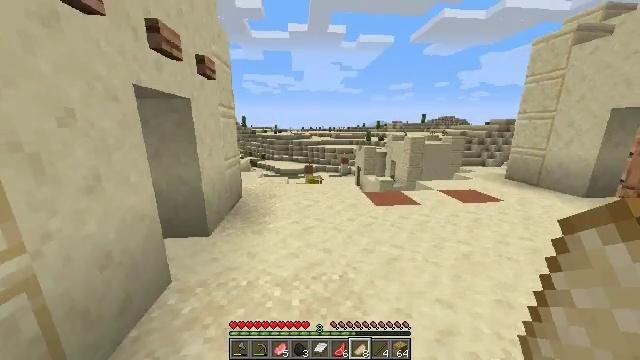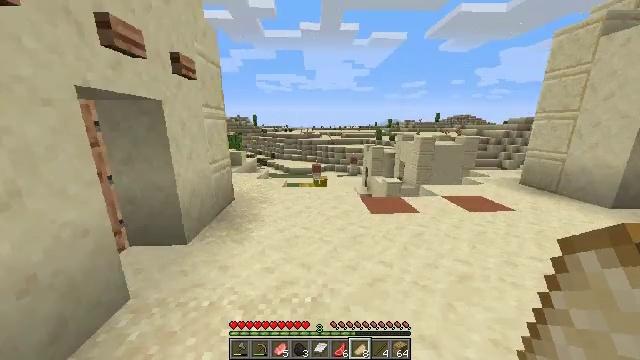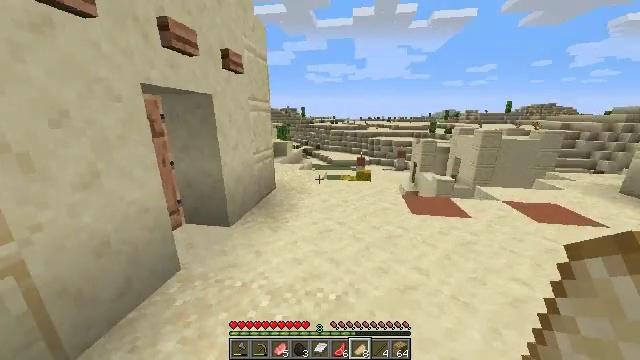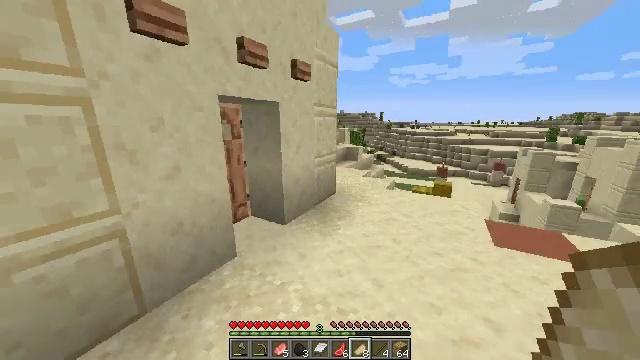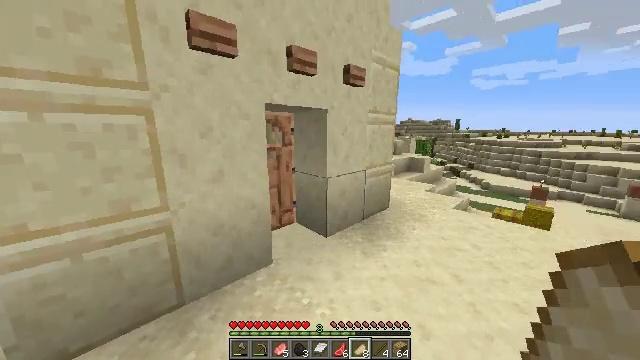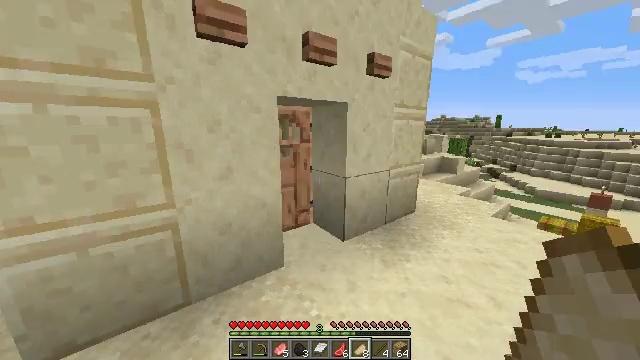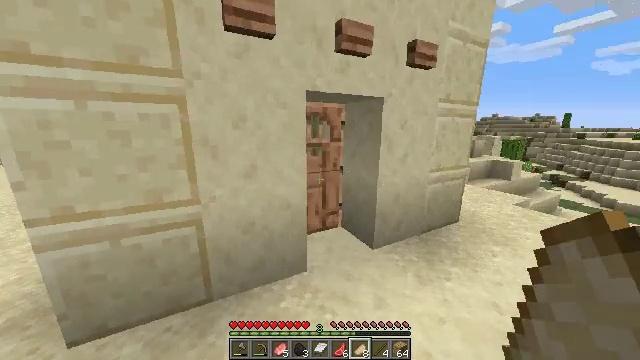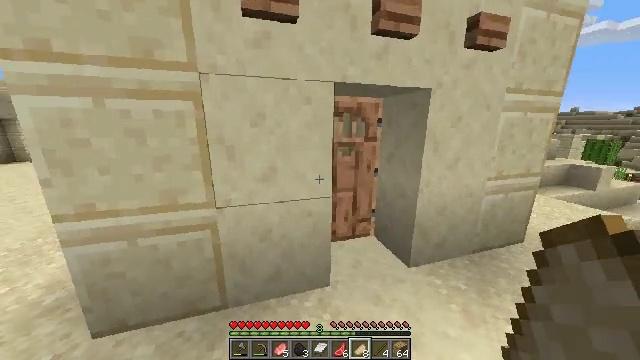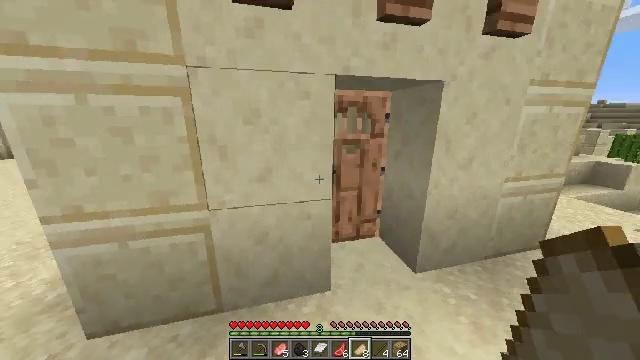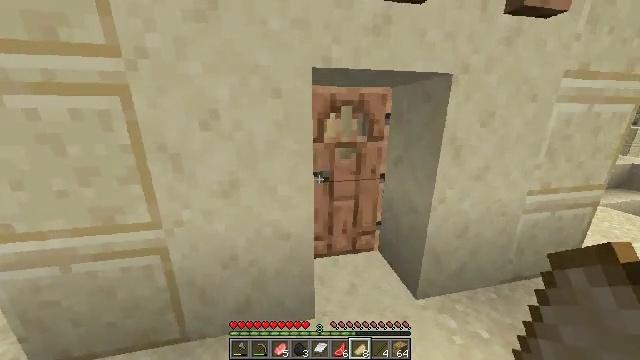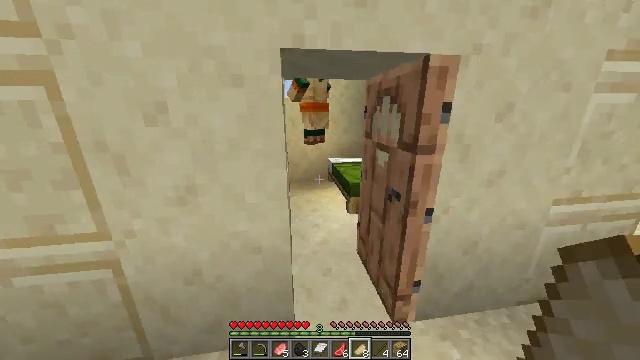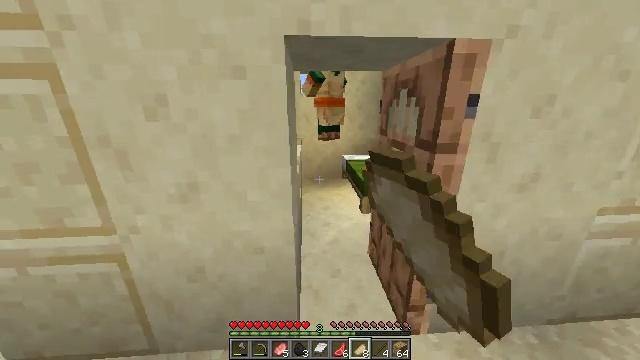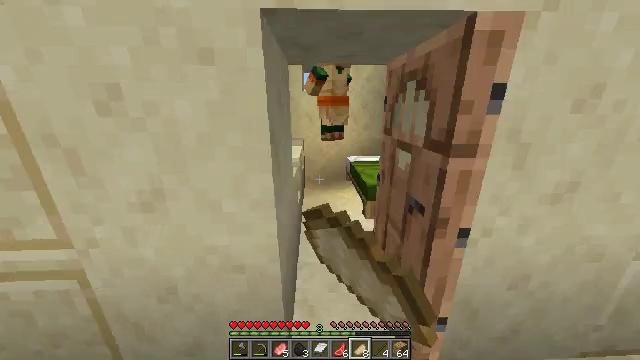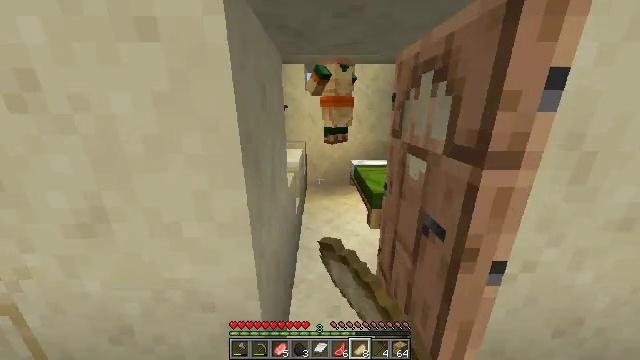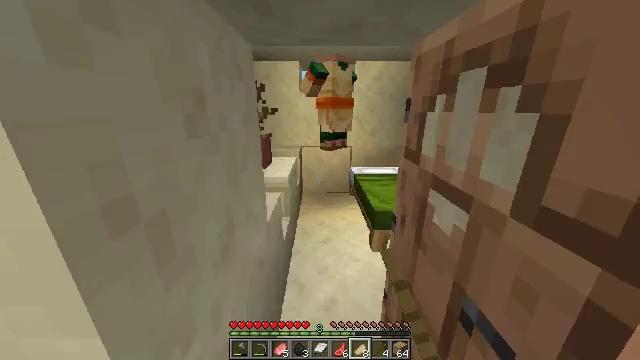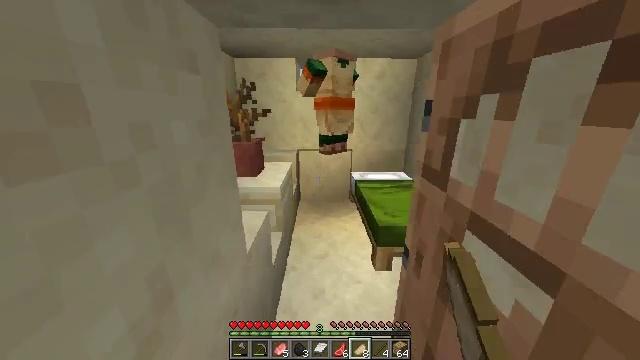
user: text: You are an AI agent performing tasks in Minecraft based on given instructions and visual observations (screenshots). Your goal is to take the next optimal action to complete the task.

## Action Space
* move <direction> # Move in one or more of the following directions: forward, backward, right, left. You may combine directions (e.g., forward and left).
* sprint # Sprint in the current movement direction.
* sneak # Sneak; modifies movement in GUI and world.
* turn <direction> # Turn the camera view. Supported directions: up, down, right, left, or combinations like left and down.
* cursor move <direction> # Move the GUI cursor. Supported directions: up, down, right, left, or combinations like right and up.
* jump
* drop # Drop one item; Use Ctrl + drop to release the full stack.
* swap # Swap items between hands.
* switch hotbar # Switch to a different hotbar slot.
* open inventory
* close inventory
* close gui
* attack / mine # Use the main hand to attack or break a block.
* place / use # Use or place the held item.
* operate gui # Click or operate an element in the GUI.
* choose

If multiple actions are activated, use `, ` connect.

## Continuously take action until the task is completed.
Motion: motion action
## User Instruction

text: Break the hay block to collect it.
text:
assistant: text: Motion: move forward and move right, turn left
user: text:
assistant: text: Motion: move forward and move right, turn left and down
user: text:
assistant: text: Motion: move forward, turn left and up
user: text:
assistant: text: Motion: move forward, turn left and up
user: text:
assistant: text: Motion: move forward, turn left
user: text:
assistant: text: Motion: move forward, turn left
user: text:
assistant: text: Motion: move forward and move right, turn left
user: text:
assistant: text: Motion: move forward and move right, turn left and down
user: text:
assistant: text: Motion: move forward and move right, turn left
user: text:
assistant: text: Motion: move forward and move right, turn left and down, use / place
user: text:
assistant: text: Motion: move forward, turn left and down, use / place
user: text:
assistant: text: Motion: move forward, turn left, use / place
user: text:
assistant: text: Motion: move forward, turn left, use / place
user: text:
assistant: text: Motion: move forward
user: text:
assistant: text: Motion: move forward
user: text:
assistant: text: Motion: move forward
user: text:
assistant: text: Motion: move forward
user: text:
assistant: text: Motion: move forward
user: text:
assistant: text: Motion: move forward
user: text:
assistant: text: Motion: move forward, turn right
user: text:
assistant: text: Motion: move forward, turn right and down
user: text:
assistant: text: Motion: turn right
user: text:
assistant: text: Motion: turn right
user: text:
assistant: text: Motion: turn right
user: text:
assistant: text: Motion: move forward, turn right
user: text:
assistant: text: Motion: move forward and move right
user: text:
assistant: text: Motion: move forward and move right, sprint
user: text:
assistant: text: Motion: move forward, sprint
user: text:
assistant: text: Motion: move forward, sprint
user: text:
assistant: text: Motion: move forward, sprint